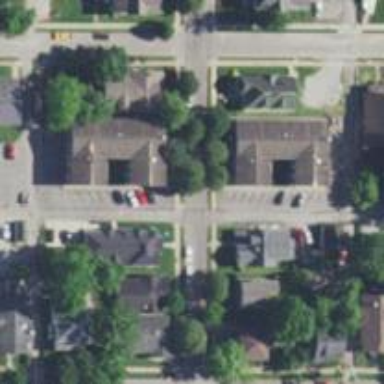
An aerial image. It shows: Alleyway designated as service road.